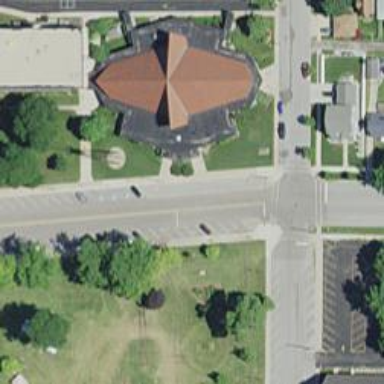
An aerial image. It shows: Building serving as place of worship.